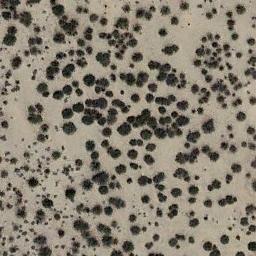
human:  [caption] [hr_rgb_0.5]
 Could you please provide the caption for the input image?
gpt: A lot of dense small chaparrals grow in the desert .

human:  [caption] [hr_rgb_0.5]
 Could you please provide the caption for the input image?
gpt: There are many bushes make up the chaparral on the white desert .

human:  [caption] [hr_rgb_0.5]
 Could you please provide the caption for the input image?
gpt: There are clusters of lush trees in the desert .

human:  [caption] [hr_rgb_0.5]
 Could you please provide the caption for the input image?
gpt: Chaparral is evenly distributed on the sand .

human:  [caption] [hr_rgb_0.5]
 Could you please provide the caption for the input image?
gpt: The chaparral is uneven but dense .